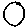
Label: circle